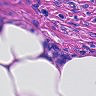
Metastatic tissue present: yes